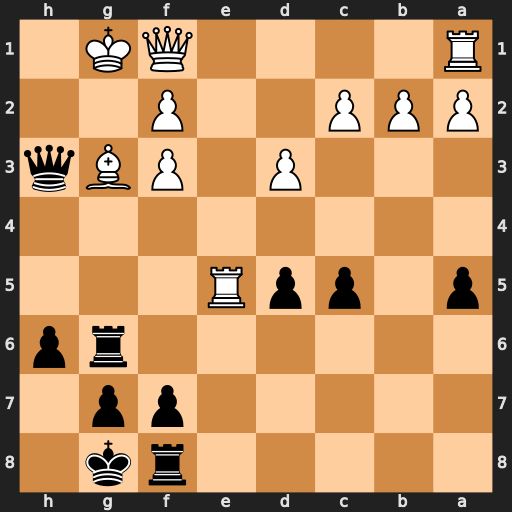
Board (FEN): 5rk1/5pp1/6rp/p1ppR3/8/3P1PBq/PPP2P2/R4QK1
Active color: b
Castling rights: -
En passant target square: -
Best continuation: Rxg3+ fxg3 Qxg3+ Qg2 Qxe5